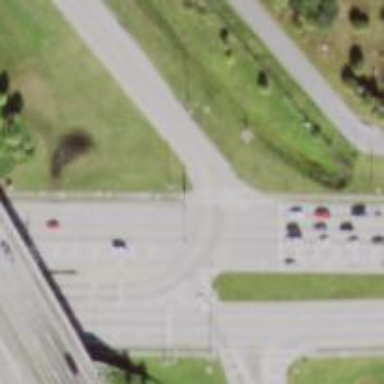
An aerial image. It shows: Uncontrolled crossing on footway with marked lines.